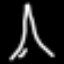
Label: The Eiffel Tower